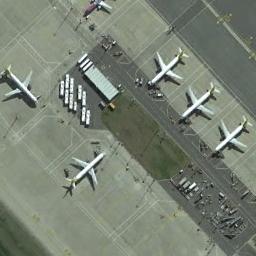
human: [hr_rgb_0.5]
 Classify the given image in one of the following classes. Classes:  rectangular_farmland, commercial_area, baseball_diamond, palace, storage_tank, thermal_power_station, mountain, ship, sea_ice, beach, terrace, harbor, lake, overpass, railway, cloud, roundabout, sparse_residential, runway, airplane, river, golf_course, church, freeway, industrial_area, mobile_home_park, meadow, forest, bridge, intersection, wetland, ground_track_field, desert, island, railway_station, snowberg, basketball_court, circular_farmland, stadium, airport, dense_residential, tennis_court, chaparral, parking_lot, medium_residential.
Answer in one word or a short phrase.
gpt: airplane